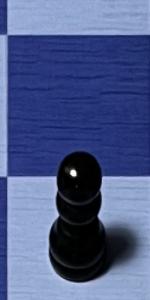
Label: Pawn_Black